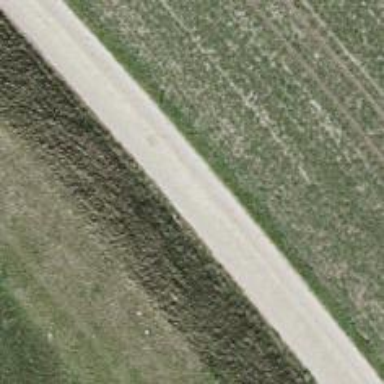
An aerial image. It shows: Well-maintained track road of grade 1.